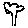
Label: tree